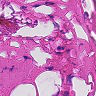
Metastatic tissue present: no